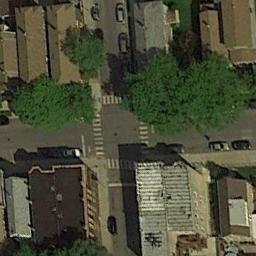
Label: intersection